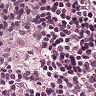
Metastatic tissue present: yes